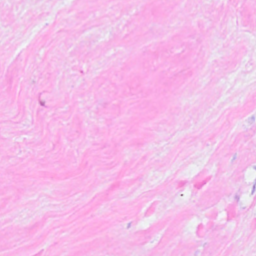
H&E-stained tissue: Breast